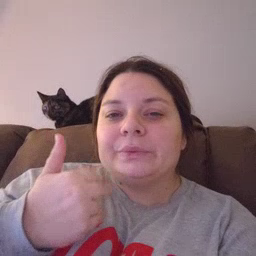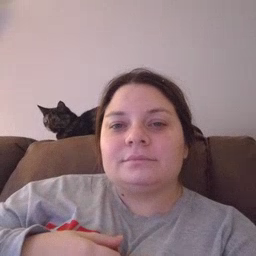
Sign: cute